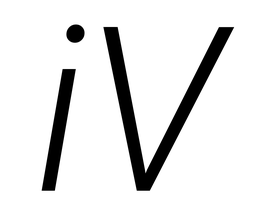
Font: Roboto-Italic_Light_Italic